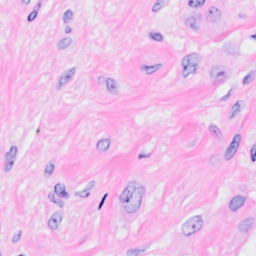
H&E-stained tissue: Breast